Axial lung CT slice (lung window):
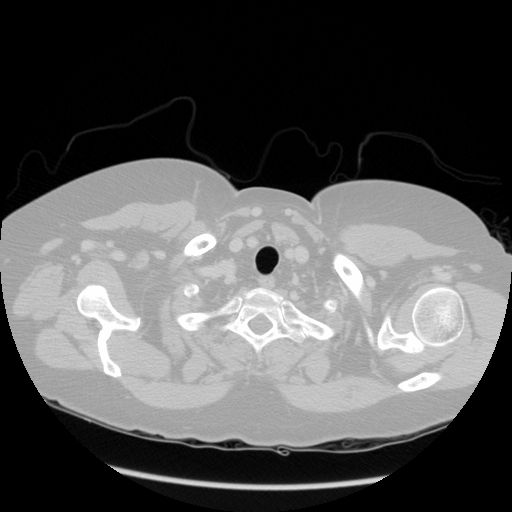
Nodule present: no